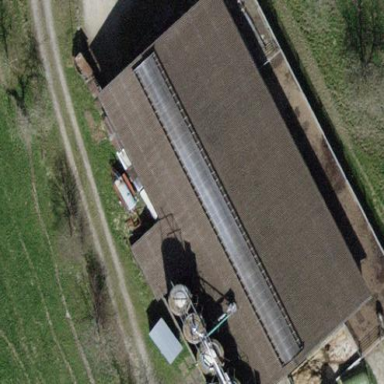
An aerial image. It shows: Farm building.